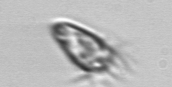
Label: Paratontonia_gracillima